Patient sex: M
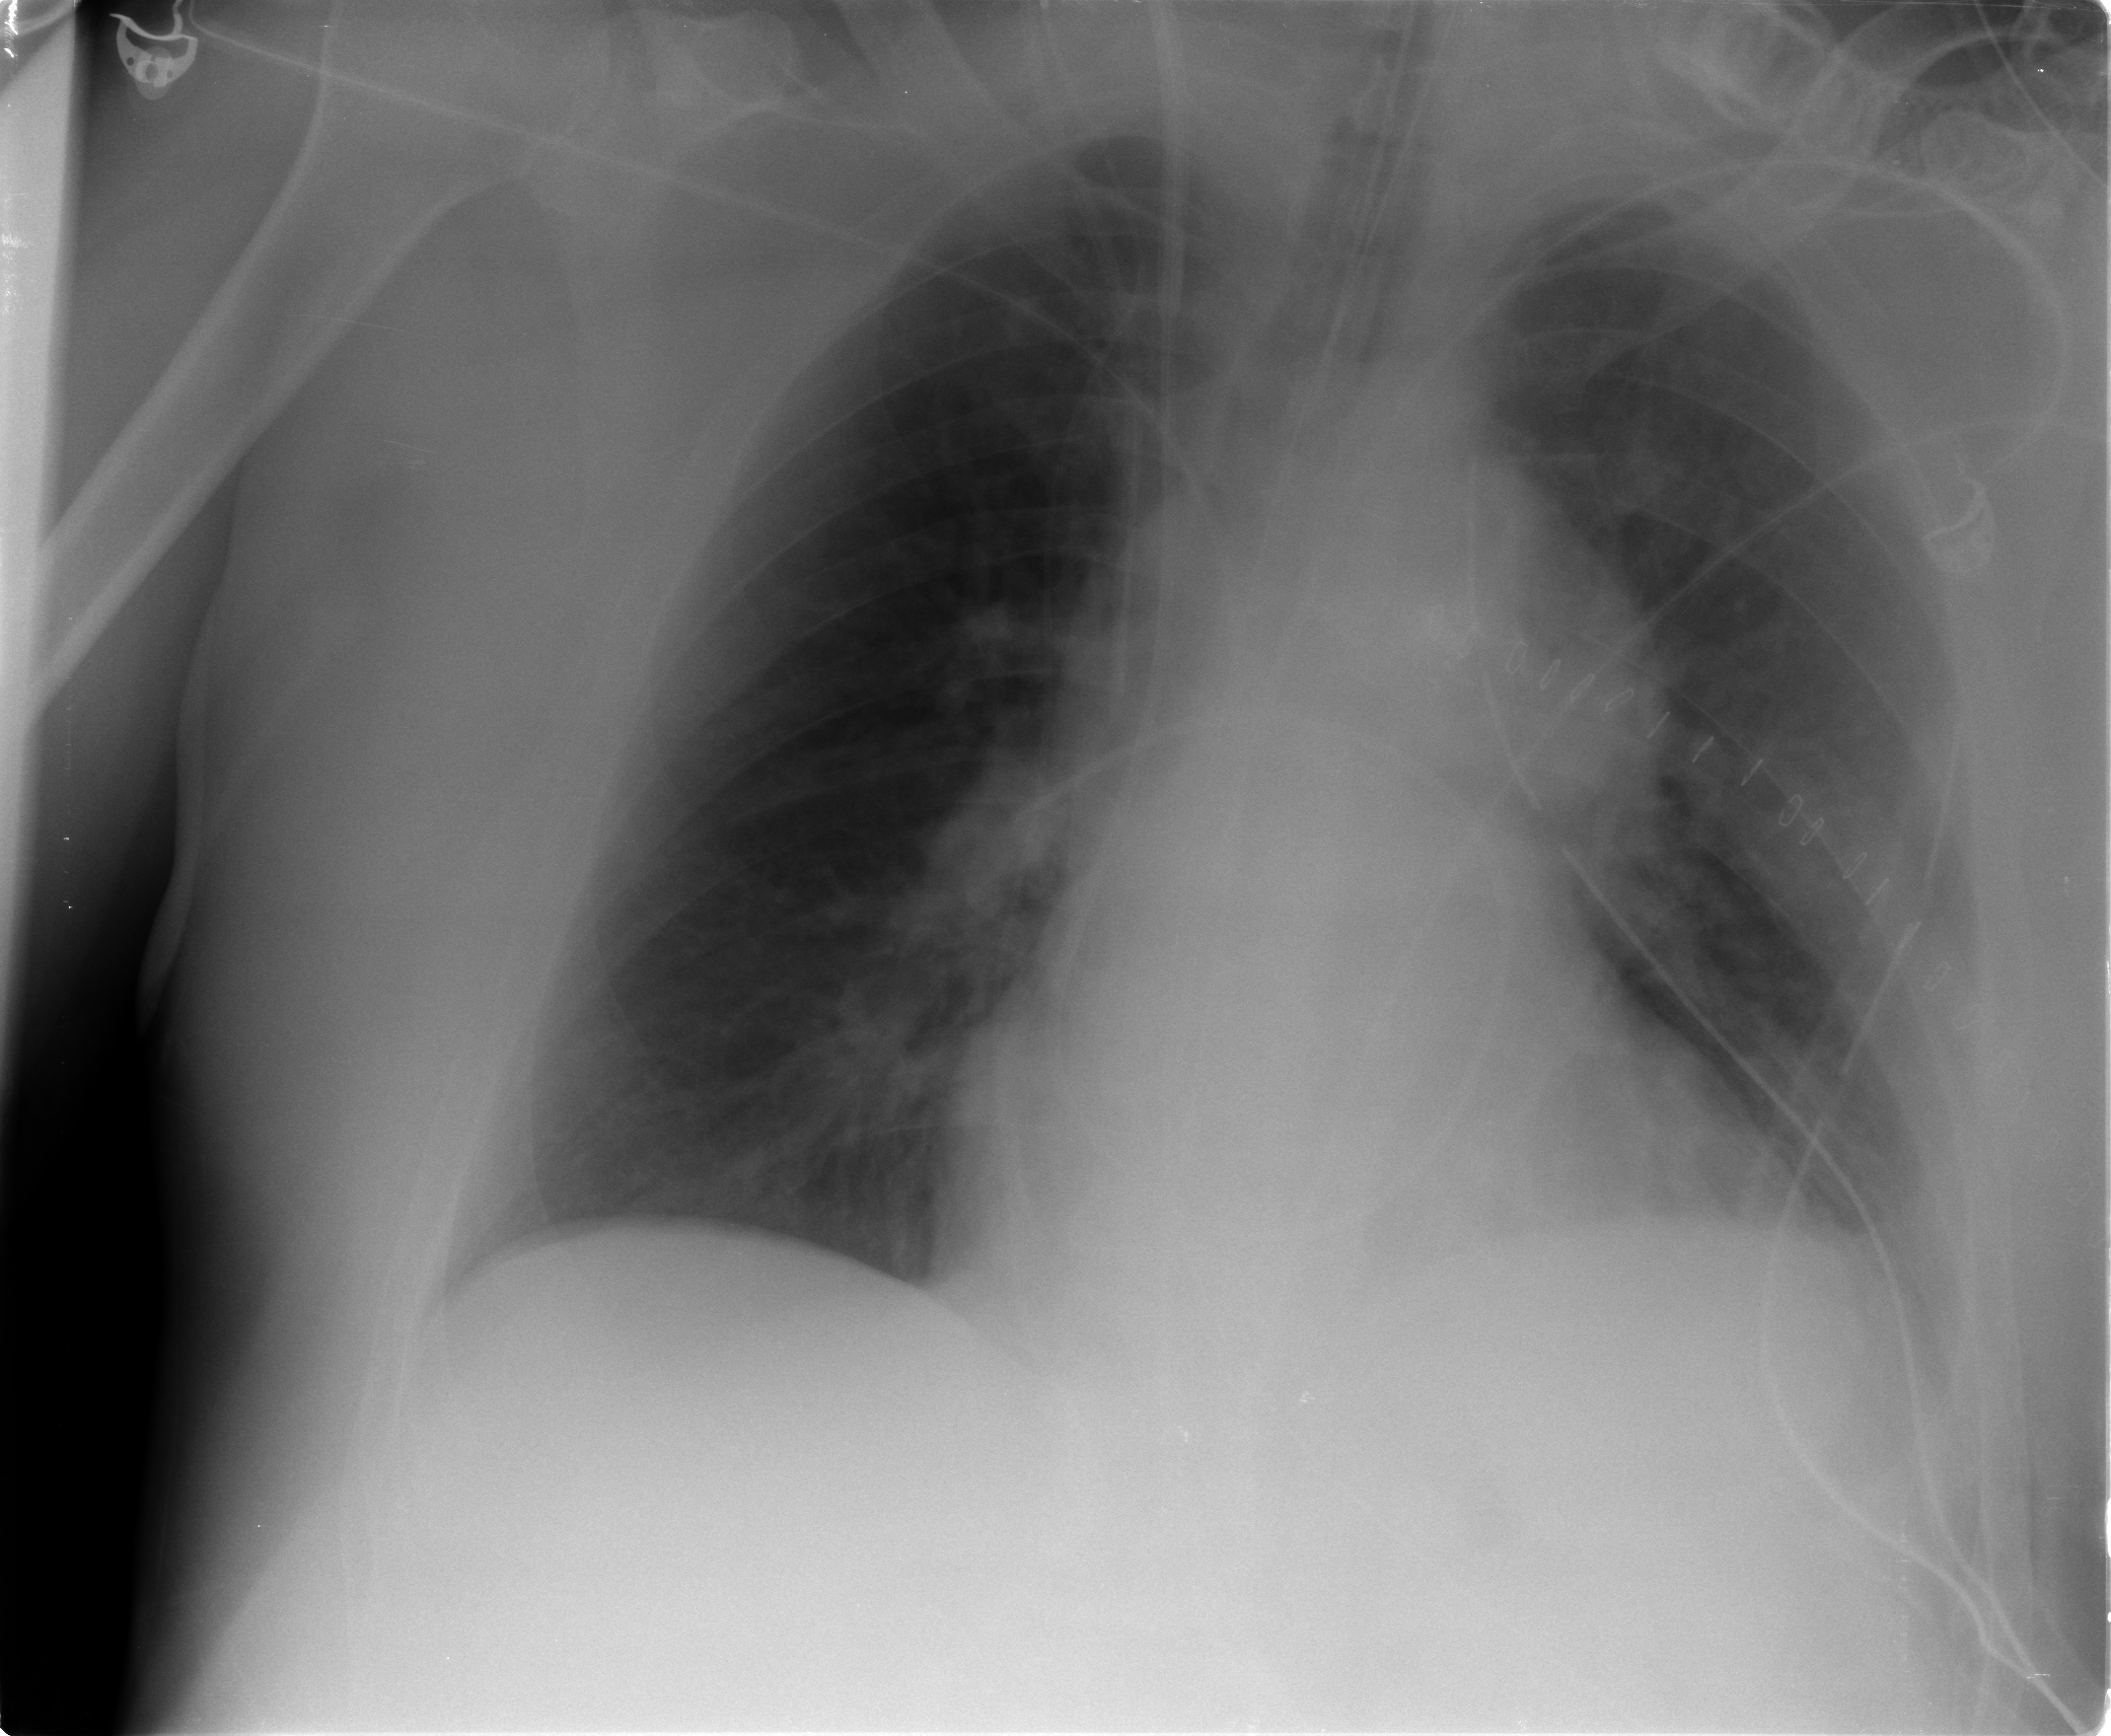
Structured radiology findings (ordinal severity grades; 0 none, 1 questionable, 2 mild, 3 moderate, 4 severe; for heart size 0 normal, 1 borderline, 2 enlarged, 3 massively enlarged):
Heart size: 1
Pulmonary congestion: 1
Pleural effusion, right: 0
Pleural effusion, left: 1
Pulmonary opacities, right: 0
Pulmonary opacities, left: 1
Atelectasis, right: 0
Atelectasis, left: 2